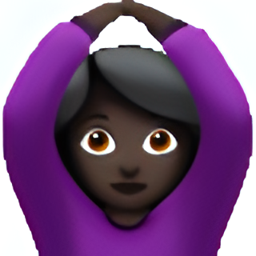
Name: face with ok gesture
Emoji: 🙆🏿
Group: People & Body
Sub-group: person-gesture